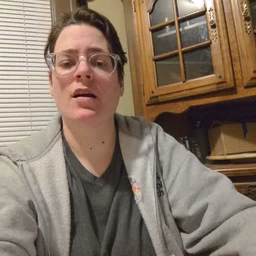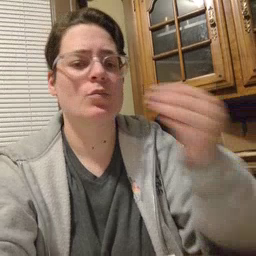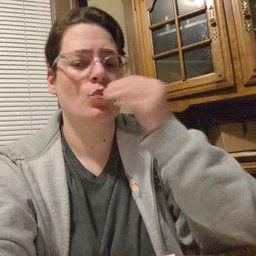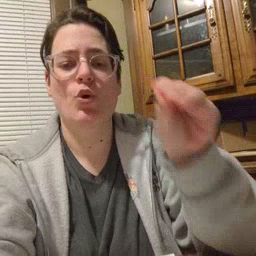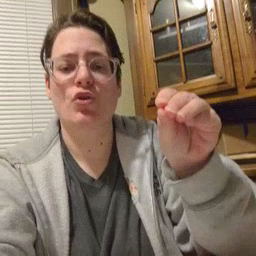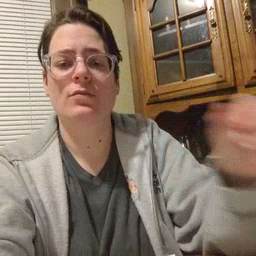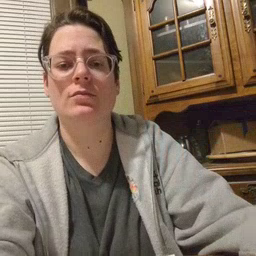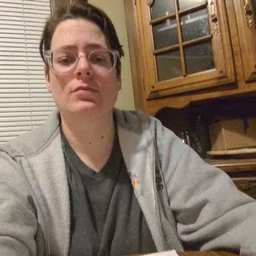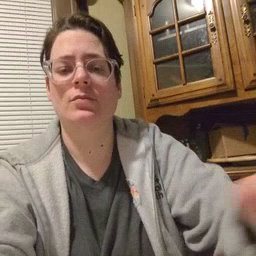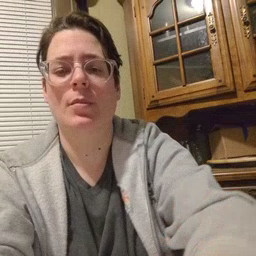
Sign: kiss